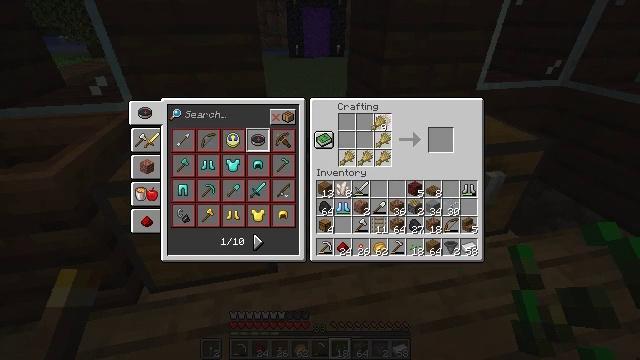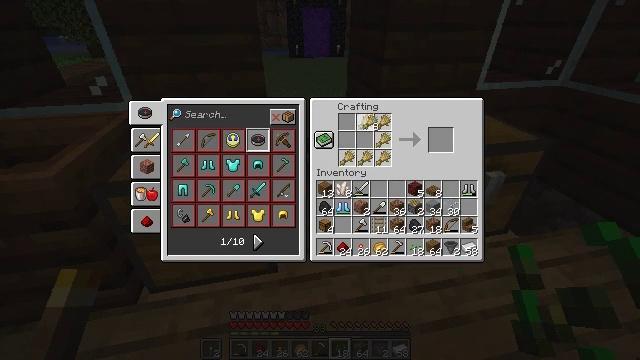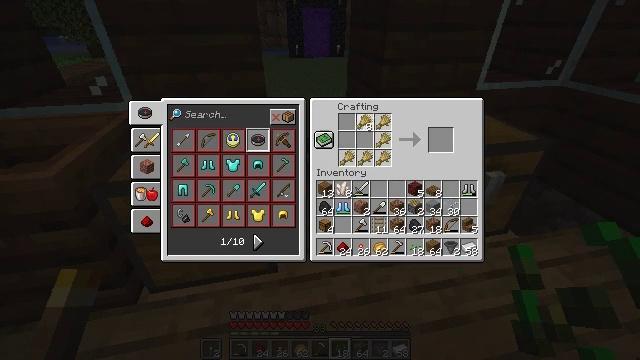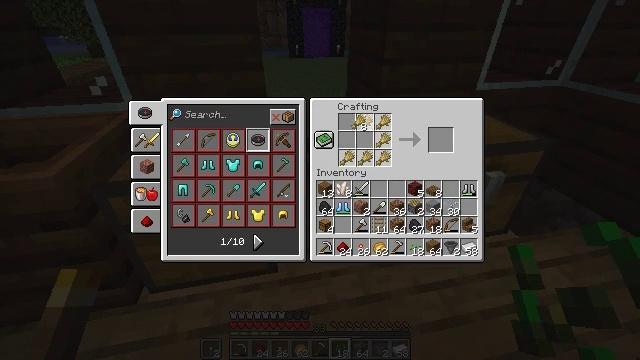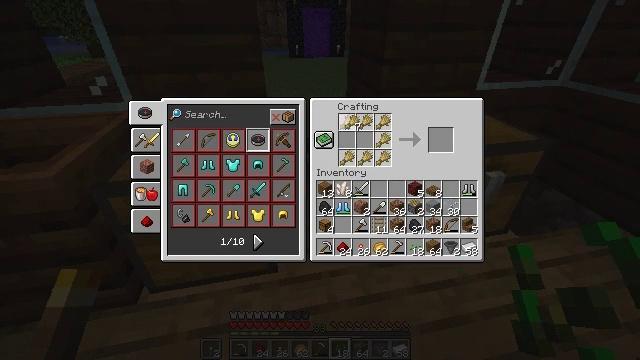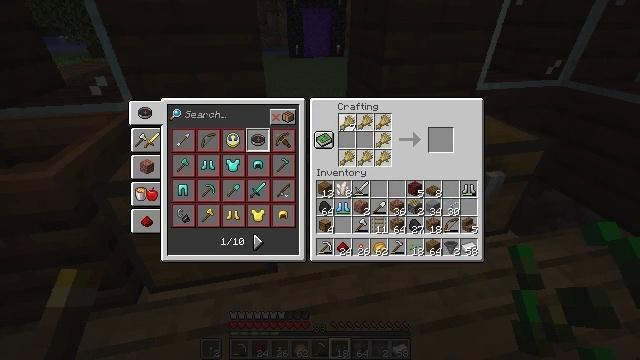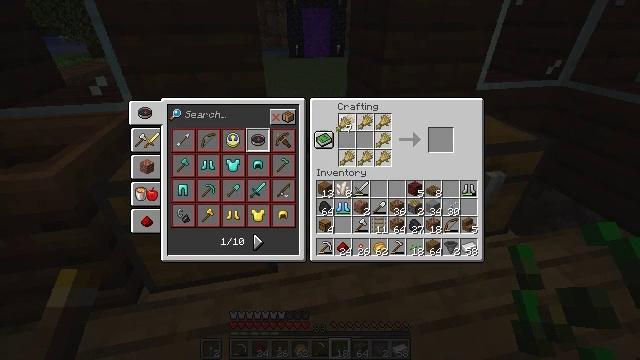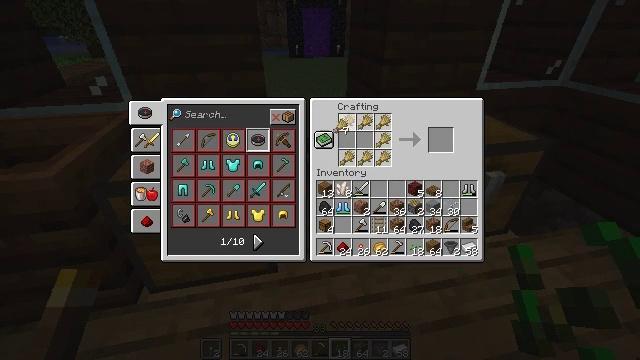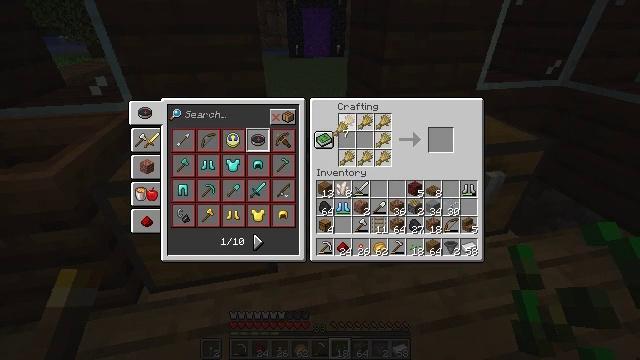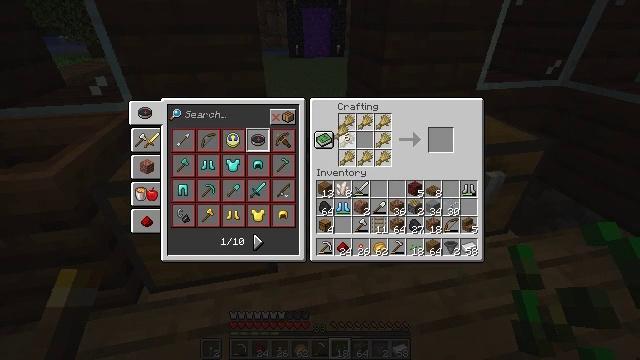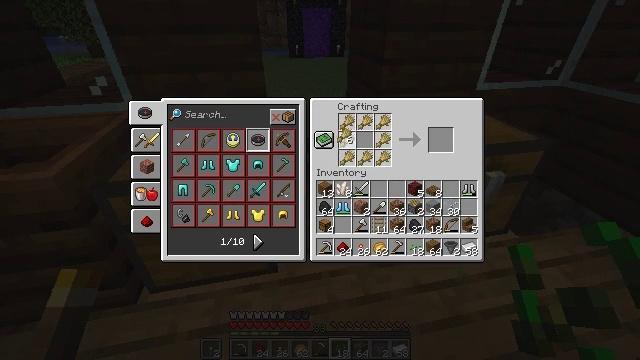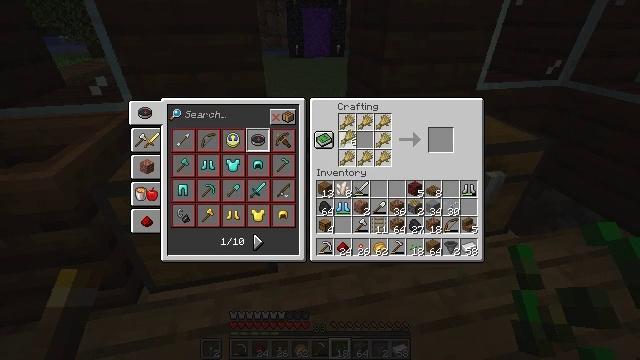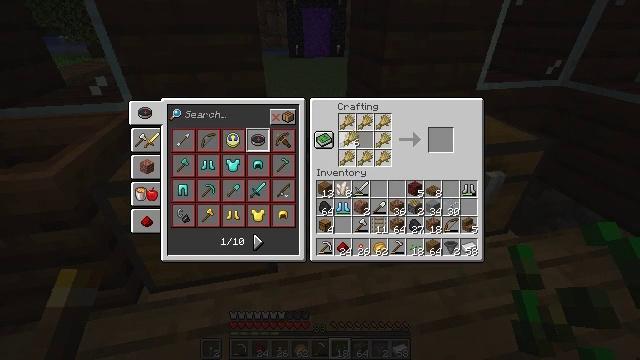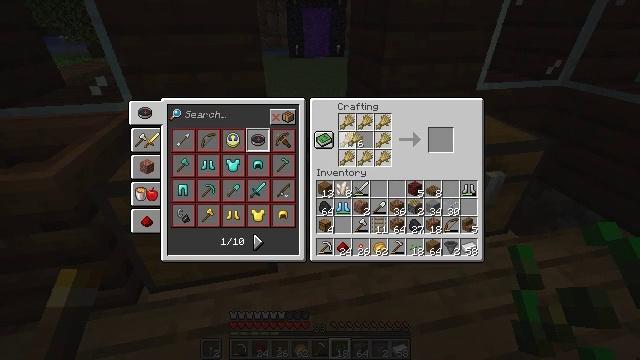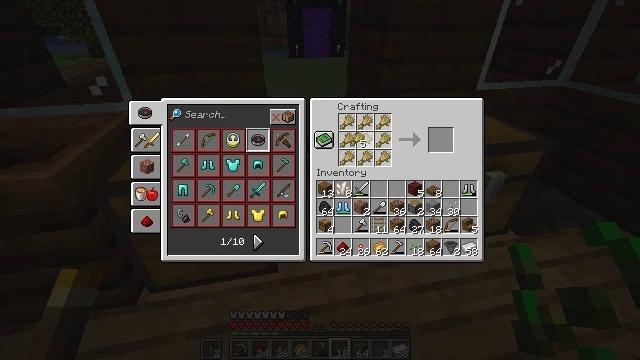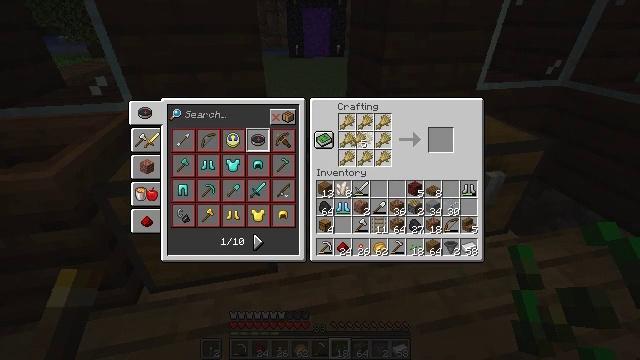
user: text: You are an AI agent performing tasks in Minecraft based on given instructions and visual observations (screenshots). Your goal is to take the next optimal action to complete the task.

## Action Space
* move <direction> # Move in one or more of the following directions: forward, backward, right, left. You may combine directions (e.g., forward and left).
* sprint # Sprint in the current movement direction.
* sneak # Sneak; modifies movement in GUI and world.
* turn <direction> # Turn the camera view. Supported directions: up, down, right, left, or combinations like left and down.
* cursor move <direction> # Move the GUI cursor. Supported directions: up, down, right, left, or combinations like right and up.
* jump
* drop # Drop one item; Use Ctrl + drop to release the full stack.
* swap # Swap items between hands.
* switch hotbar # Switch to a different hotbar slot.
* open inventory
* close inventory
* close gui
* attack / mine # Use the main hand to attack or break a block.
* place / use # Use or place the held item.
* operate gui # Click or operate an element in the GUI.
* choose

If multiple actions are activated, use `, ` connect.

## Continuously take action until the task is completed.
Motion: motion action
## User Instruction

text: Craft a hay block in the crafting table with wheat.
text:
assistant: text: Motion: cursor move left, choose
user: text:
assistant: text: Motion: cursor move left, choose
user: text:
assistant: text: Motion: choose
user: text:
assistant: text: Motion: choose
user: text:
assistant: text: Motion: choose
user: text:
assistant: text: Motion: choose
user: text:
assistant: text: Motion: choose
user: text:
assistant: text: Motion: choose
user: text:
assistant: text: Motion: choose
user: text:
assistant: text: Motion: choose
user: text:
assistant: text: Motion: choose
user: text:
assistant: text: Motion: choose
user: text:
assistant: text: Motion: choose
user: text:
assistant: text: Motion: choose
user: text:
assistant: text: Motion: choose
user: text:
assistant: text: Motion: choose
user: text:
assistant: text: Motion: choose
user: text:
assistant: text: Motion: choose
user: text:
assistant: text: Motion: choose
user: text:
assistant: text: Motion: choose
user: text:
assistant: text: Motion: choose
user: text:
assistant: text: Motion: choose
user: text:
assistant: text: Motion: no_op
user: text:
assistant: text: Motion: cursor move right and down
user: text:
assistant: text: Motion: cursor move right and down
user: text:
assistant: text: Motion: cursor move right and down
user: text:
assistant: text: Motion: cursor move right
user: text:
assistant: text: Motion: no_op
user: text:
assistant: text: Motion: no_op
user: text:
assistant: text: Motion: no_op